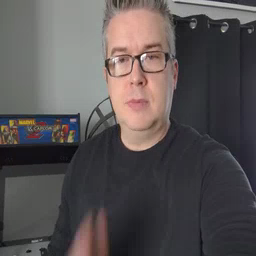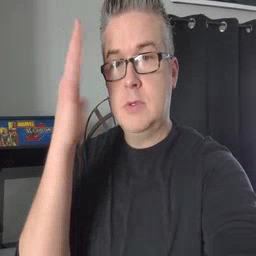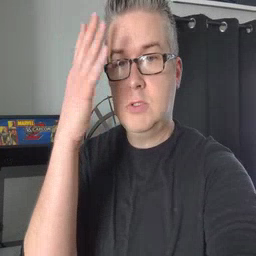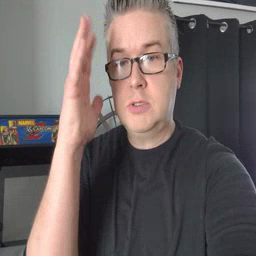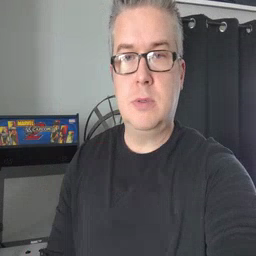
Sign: tree